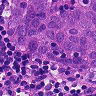
Metastatic tissue present: yes